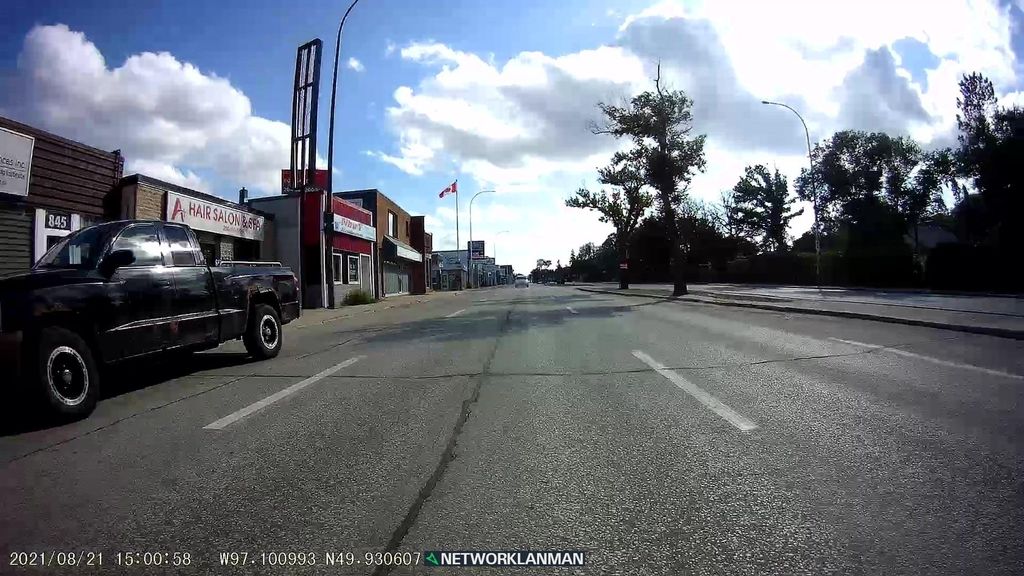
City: winnipeg